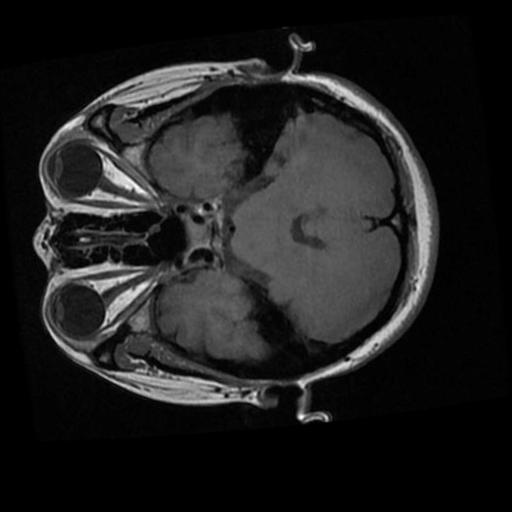
Label: brain_tumor